Question: I work with ReactJs and Firebase and I get an error message but all the work is apparently fine.
'''
export const CreateDbUser = (id, username, email) => {
firebase.database().ref('users/${id}').set({
username,
email
})
}
'''
Here I create a database child to store different information about a user (it is just part of the info) and I get this error:
'''
Object(...)(...) is undefined
TypeError: "Object(...)(...) is undefined"
'''
but it all works in the real-time database

I'd like to know why I get this error and how to resolve this because it will probably create a problem in the future.
Thank for the help.
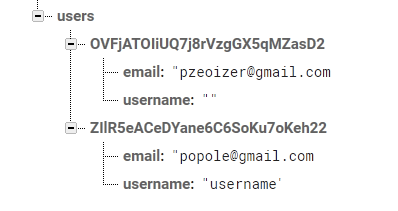
Answer: Unless 'username' and 'email' are objects (which I suppose they aren't), you are using 'set' wrong.
Try this:
'''
export const CreateDbUser = (id, username, email) => {
firebase.database().ref('users/${id}').set({
username: username,
email: email
})
}
'''